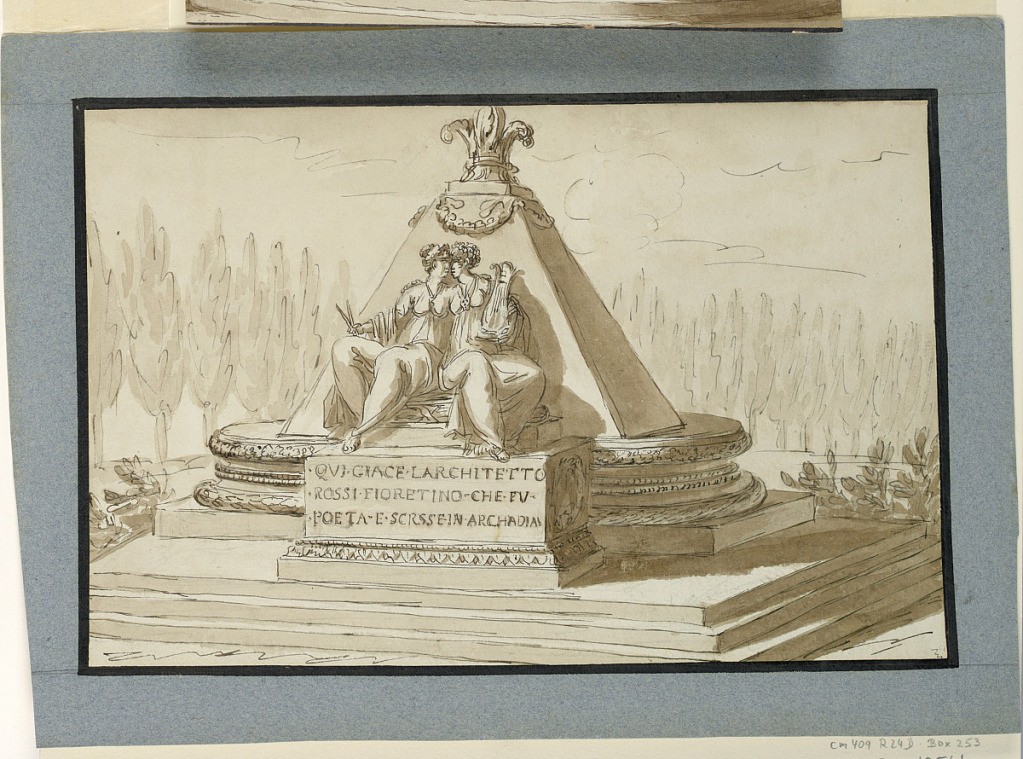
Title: Sepulchral Monument for Architect Filipp del Rosso
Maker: Giuseppe Barberi, Italian, 1746–1809
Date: after 1795
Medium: Pen and brown ink, brush and brown wash, graphite on off-white laid paper, lined
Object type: Drawing
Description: Three steps lead to an oblong platform obliquely and incompletely shown. A pyramid which is topped by a fleur-de-lys rises from an oval molded base with an oblong plinth. Two women sit on a pedestal at the front side, holding a compass and a lyre, respectively.

Inscription:
QUI.GIACE.LARCHITETTO/ ROSSI.FIORE(n)TINO.CHE.FU/ POETA.E.SCR(i)SSE.IN.ARCADIA.

Bordered by ink and blue paper stripes.